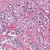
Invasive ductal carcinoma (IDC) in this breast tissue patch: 1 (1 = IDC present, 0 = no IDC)